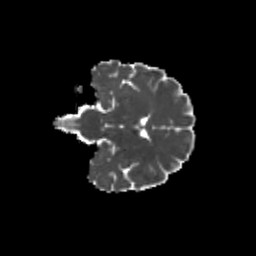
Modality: MD
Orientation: coronal
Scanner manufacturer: siemens
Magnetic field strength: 3 T
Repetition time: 9.2 s
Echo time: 0.084 s